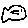
Label: fish